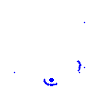
Particle: pion